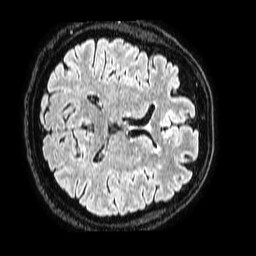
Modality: FLAIR
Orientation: axial
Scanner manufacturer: philips
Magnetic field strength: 1.5 T
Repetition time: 4.8 s
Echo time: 0.3 s